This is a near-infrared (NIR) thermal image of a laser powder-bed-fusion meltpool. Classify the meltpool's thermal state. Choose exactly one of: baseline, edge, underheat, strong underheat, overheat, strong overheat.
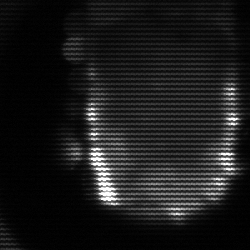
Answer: baseline